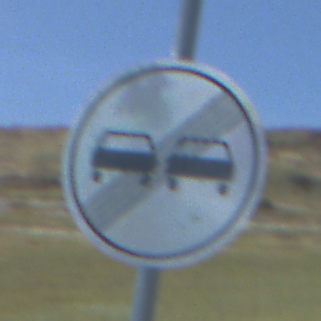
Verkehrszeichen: EndeUeberholverbot
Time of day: Night
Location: Outdoor (Nature)
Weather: PartlyCloudy
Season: NotSpecified
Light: Natural